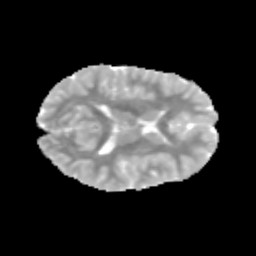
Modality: MD
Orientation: axial
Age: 9
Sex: female
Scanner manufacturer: siemens
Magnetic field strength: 3 T
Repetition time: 3.8 s
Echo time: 0.07 s